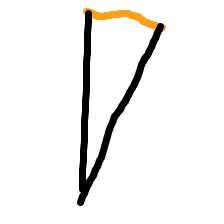
Shape: triangle